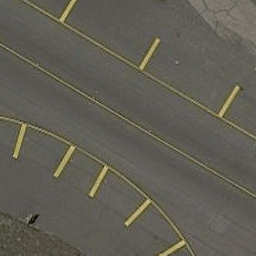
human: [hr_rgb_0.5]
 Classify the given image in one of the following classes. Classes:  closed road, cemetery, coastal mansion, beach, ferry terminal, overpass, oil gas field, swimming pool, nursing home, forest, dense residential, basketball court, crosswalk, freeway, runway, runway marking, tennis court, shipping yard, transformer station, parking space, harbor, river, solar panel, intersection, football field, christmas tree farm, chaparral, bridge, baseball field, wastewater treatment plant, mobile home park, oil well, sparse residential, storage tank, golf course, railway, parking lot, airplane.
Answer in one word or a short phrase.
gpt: runway marking